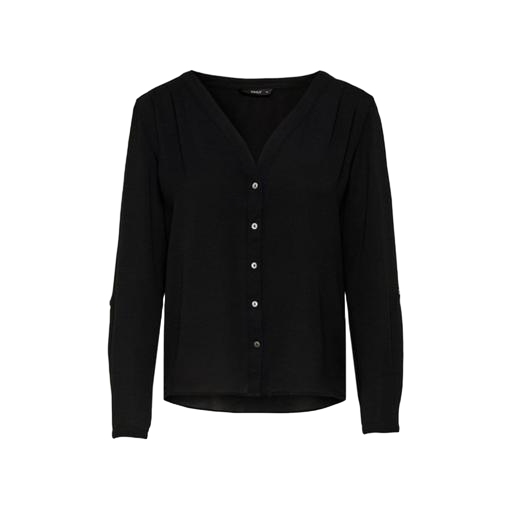
black button-front blouse, black buttoned long sleeved shirt, black buttoned shirt, white background